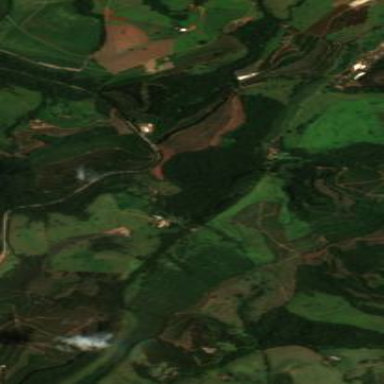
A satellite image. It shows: Farmland used to grow coffee crops.